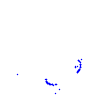
Particle: pion